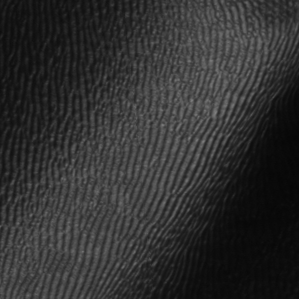
Label: frost